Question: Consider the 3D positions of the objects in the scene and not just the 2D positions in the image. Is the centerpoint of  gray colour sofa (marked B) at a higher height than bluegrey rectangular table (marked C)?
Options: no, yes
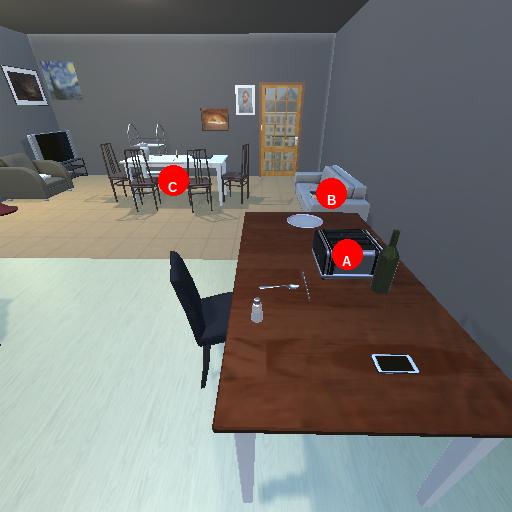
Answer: no